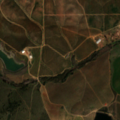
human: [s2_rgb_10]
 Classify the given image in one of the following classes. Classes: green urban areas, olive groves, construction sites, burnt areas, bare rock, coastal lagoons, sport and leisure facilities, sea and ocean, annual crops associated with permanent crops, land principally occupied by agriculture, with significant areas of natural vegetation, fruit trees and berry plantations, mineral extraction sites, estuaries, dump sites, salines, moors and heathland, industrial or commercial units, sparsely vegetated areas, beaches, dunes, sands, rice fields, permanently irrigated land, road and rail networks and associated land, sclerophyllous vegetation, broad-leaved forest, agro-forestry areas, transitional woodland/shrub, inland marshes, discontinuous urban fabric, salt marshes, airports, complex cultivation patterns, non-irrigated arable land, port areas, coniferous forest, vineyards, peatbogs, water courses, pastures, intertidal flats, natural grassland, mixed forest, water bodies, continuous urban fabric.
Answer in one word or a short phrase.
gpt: olive groves, agro-forestry areas